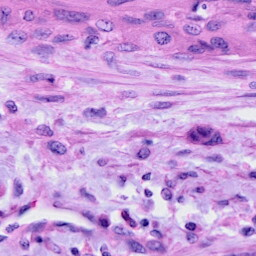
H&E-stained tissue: Cervix